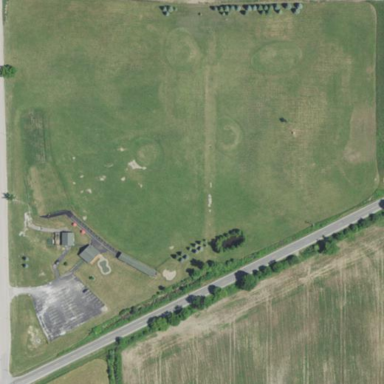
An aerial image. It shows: Driving range for golf on grass.